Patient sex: M
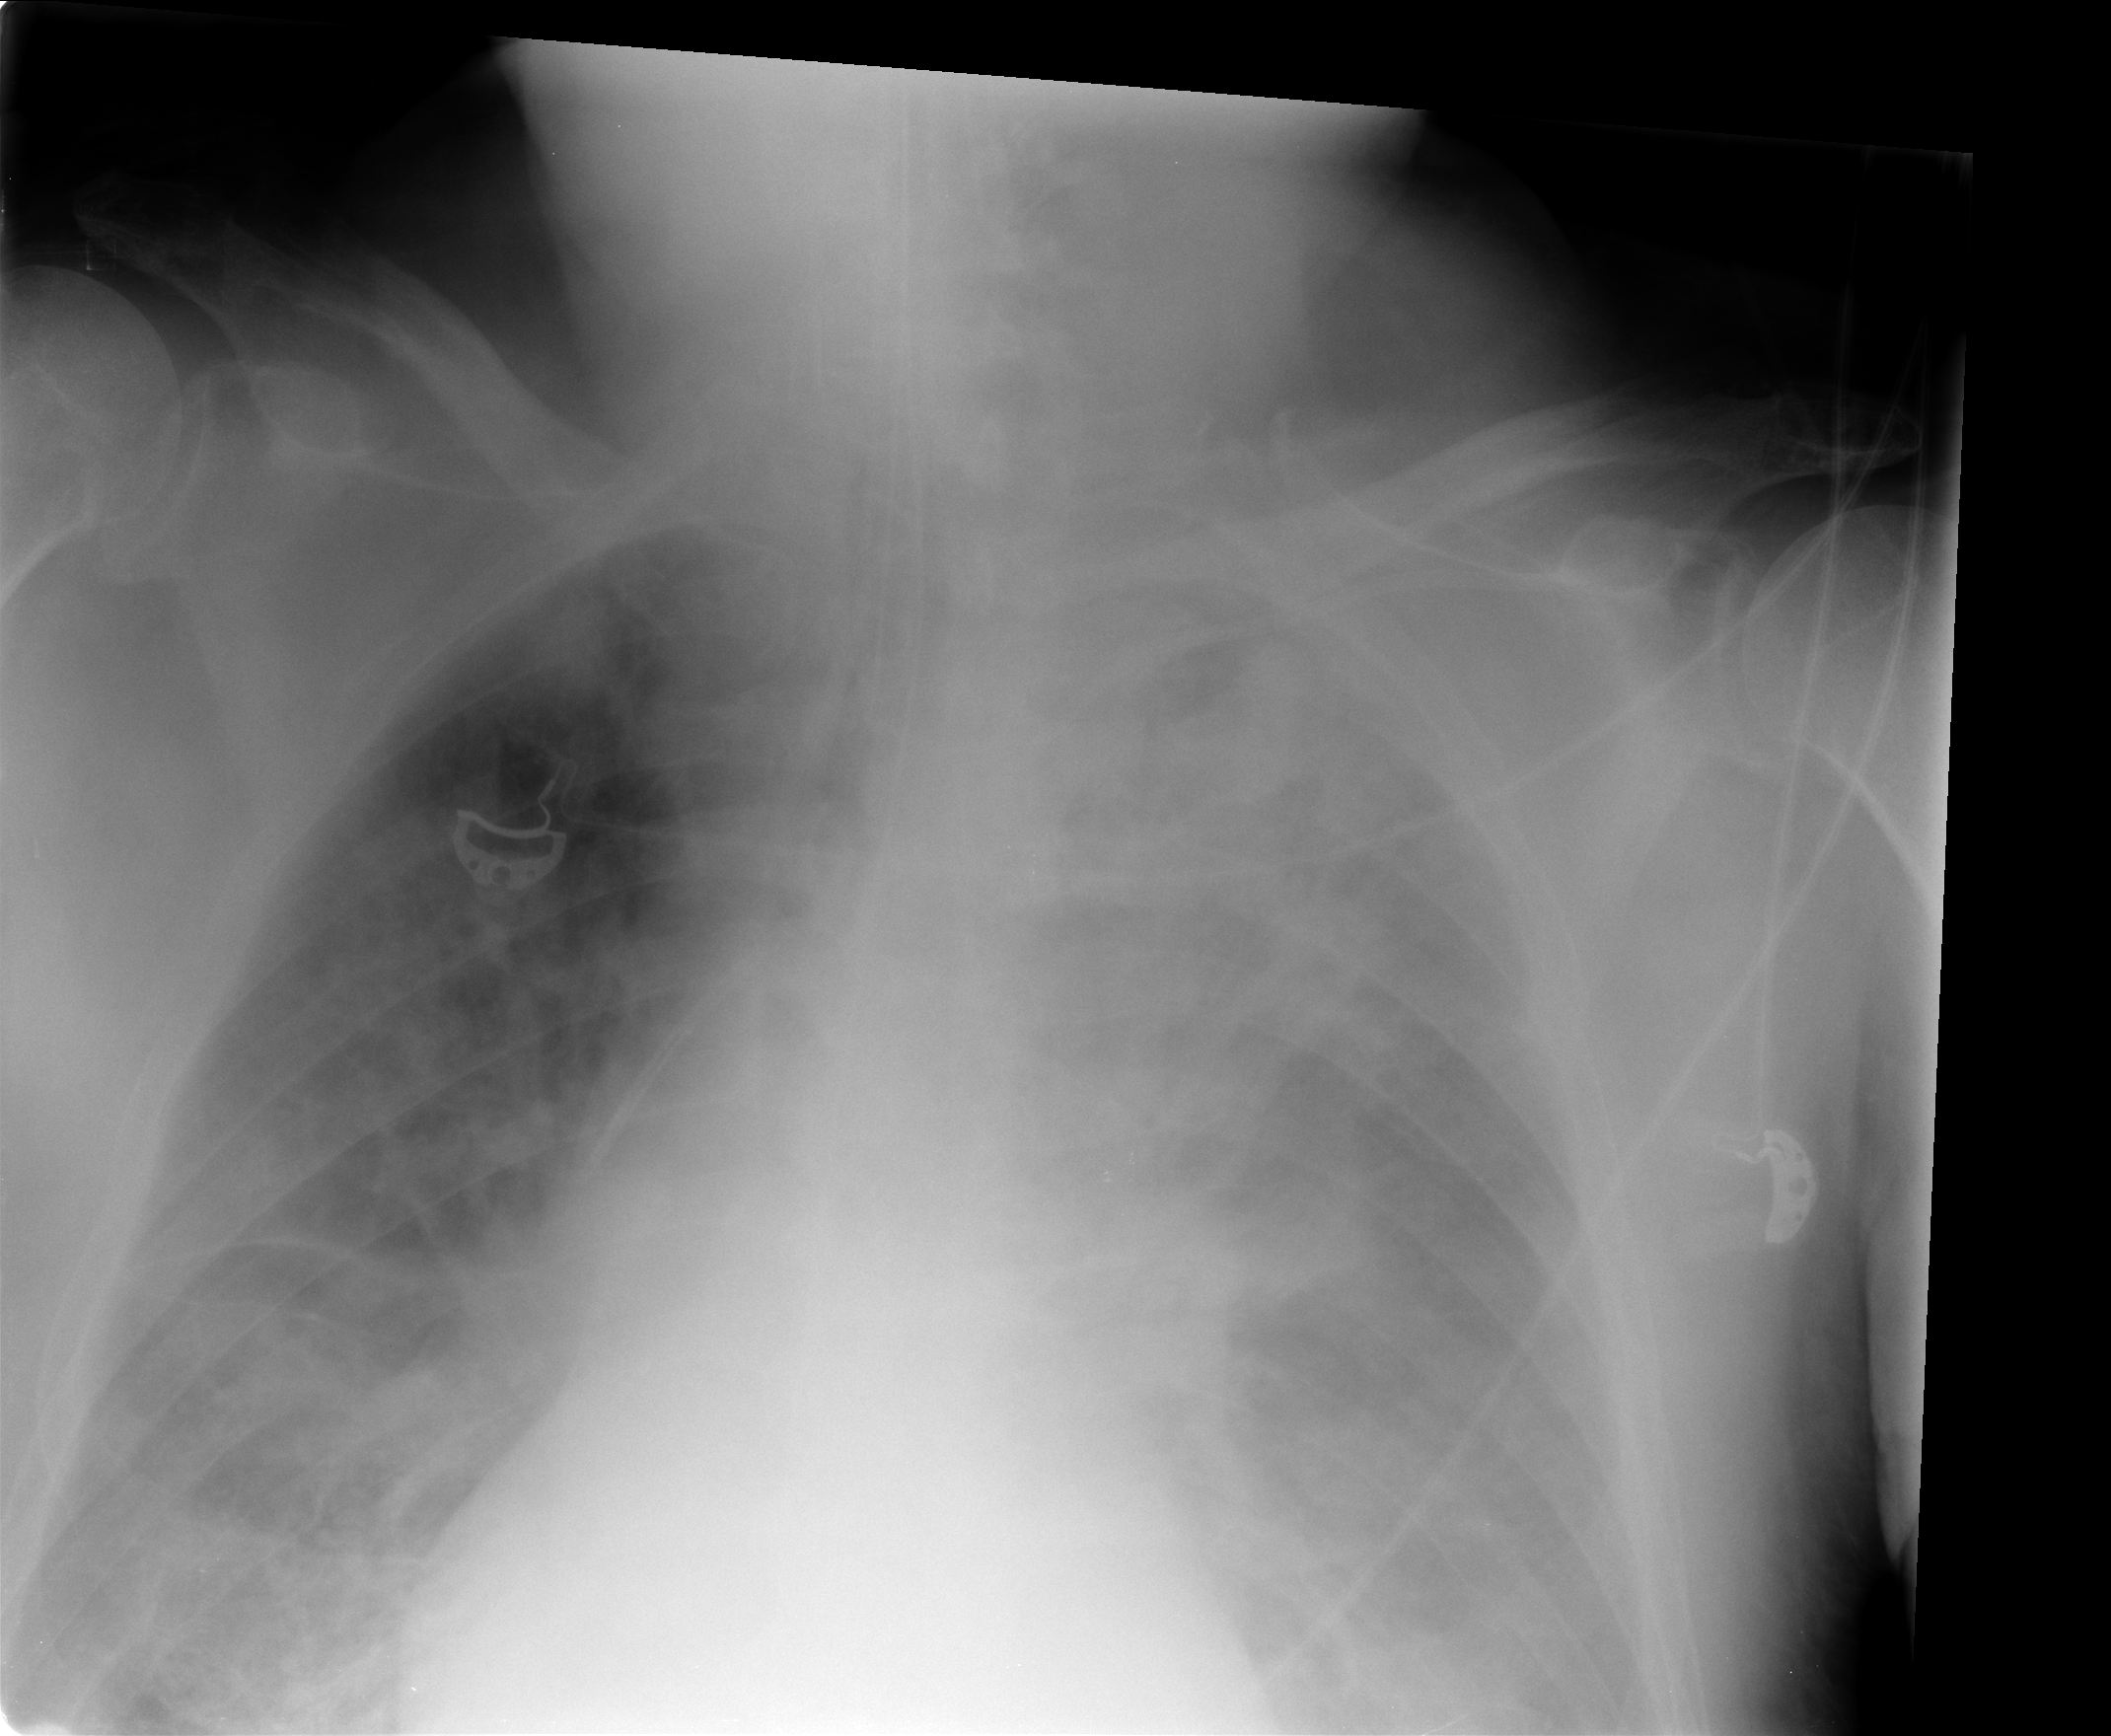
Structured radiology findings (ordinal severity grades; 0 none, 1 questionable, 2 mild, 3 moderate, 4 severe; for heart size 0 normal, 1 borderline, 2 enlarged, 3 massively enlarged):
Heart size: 0
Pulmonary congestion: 2
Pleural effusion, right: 0
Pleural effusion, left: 3
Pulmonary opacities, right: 3
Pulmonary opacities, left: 3
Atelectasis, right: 2
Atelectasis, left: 3